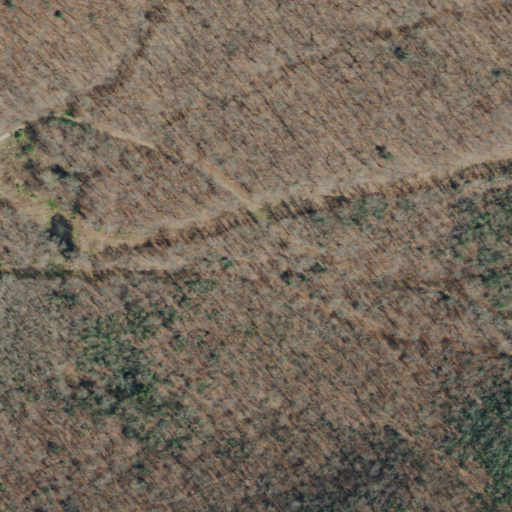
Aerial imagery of plain(s) in Tennessee named Cup Fields containing deciduous forest and mixed forest